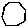
Label: hexagon